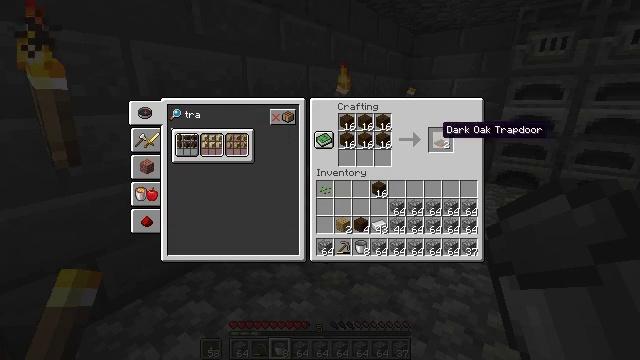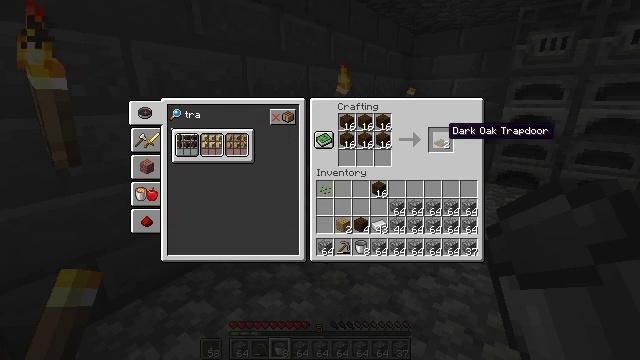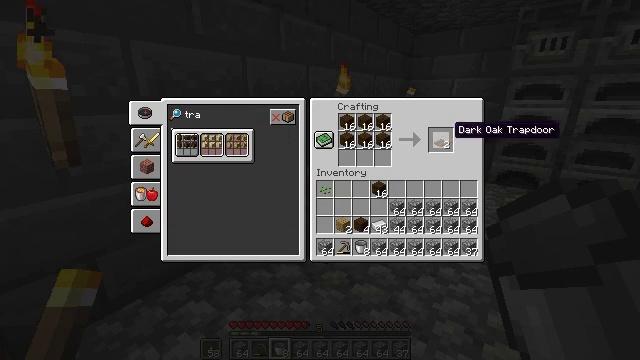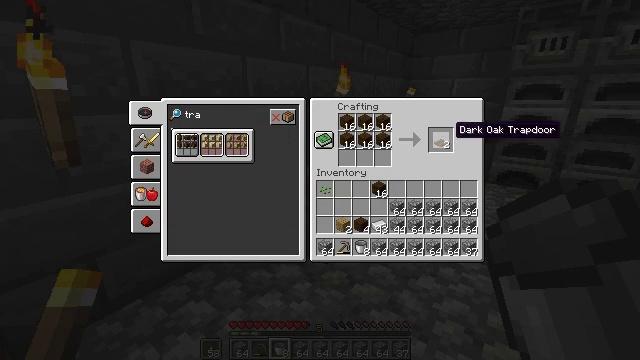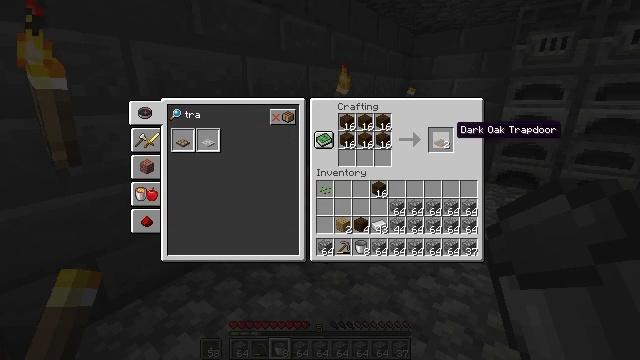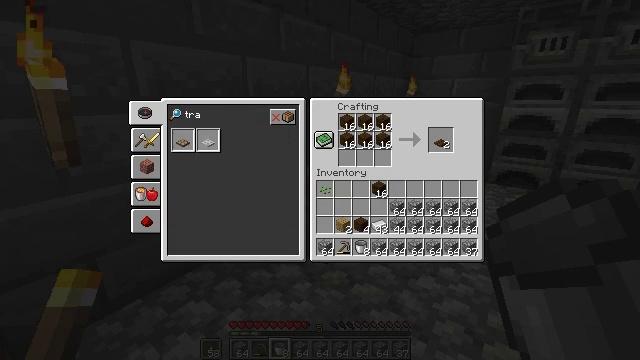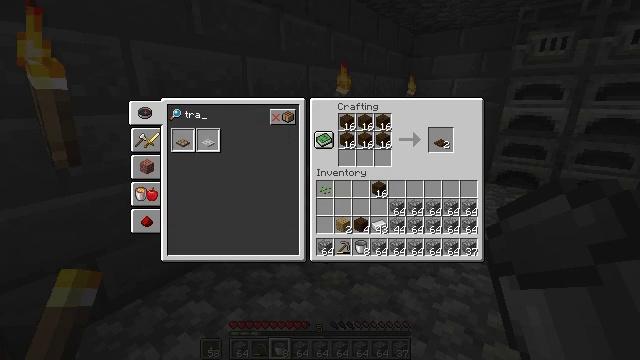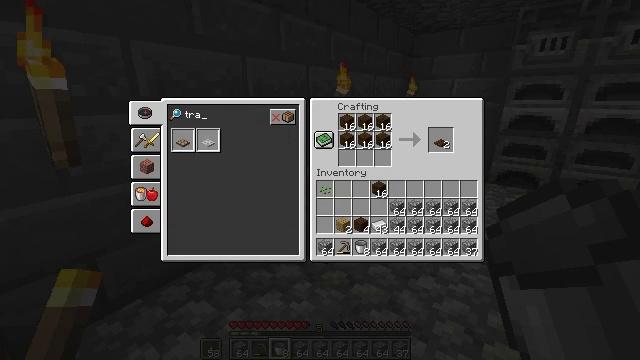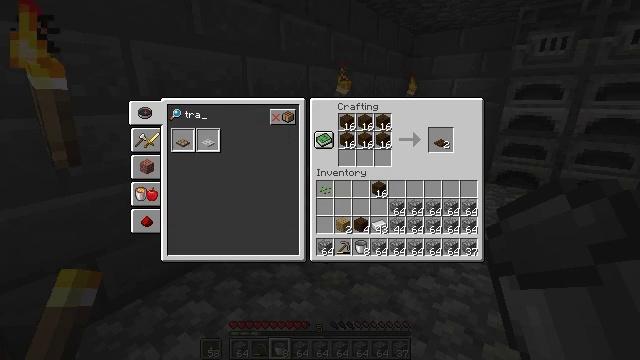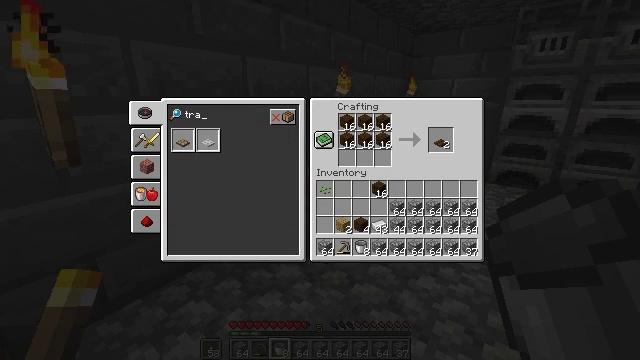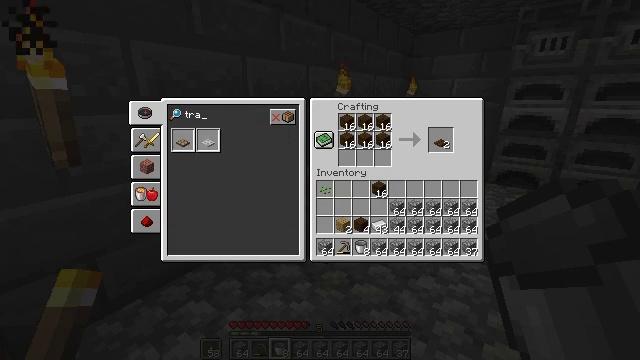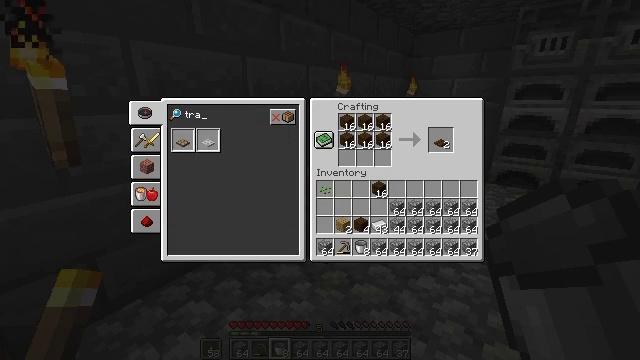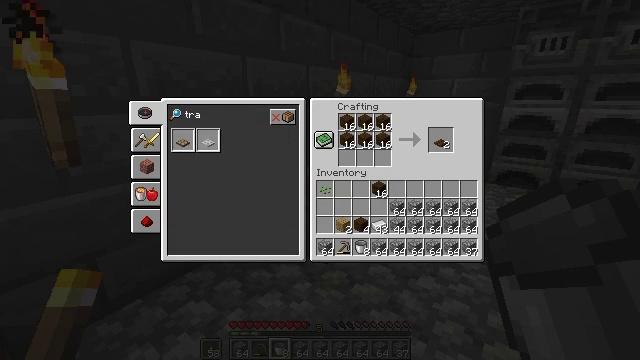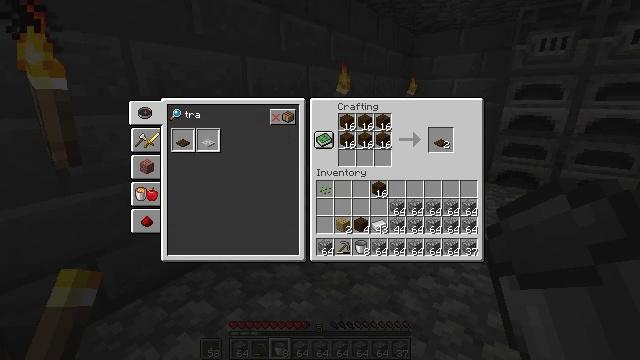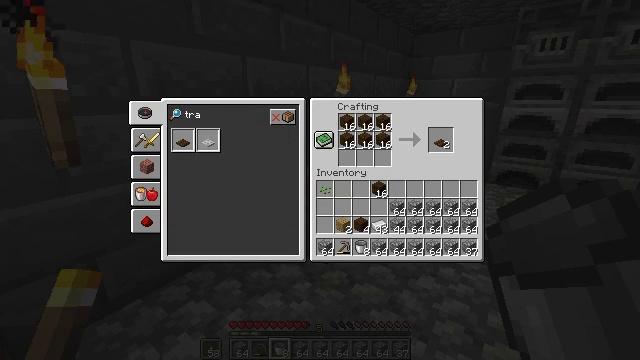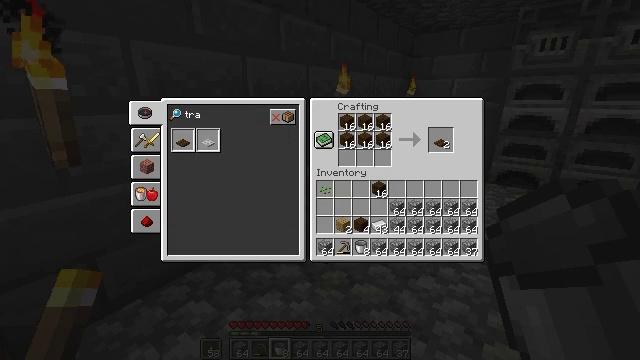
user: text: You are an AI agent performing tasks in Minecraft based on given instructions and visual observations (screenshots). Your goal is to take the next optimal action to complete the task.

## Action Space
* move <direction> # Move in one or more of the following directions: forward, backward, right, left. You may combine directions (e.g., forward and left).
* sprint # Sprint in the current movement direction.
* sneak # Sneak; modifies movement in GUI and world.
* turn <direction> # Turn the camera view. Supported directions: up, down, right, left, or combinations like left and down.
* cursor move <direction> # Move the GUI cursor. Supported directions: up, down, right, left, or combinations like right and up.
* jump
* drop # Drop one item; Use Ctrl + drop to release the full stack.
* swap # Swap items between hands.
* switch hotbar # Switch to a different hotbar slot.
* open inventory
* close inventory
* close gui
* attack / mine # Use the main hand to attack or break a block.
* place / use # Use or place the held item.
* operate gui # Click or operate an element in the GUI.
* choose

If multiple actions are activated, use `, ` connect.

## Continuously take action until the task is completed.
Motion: motion action
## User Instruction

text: Craft a dark oak trapdoor in the crafting table.
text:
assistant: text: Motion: sneak
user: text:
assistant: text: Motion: sneak
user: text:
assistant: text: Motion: sneak
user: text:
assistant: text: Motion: sneak, operate gui
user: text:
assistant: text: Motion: sneak, operate gui
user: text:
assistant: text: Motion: sneak, operate gui
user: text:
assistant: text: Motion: sneak
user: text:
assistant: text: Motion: sneak
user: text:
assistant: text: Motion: sneak
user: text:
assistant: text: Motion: sneak
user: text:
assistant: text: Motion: sneak
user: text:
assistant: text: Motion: sneak
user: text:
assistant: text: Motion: sneak
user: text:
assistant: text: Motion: sneak
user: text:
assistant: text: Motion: sneak
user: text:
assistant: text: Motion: sneak
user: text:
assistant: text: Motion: sneak
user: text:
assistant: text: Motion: sneak
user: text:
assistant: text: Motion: sneak
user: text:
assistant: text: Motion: sneak
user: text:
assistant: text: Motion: sneak
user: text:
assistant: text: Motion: sneak
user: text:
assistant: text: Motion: sneak
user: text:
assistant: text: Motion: sneak
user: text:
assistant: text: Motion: sneak, operate gui
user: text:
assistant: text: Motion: sneak, operate gui
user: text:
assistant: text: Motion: sneak, operate gui
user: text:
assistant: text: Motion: sneak
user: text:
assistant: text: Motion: sneak
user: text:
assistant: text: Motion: sneak